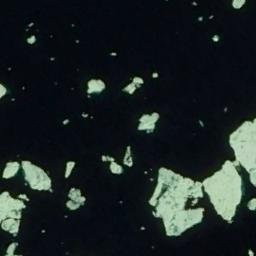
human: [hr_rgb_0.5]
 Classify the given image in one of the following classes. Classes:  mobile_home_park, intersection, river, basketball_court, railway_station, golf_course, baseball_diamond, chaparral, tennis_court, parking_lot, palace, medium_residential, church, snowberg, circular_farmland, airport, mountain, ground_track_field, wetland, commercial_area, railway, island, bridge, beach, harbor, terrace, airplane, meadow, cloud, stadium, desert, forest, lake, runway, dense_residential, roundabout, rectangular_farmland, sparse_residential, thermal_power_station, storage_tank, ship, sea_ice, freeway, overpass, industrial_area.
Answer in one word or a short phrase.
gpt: sea_ice